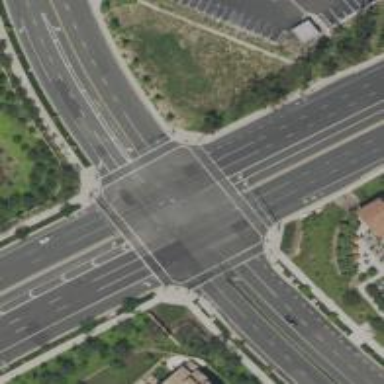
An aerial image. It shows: Marked road crossing.